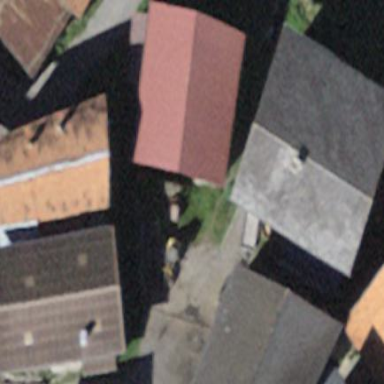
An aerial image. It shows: Simple house.